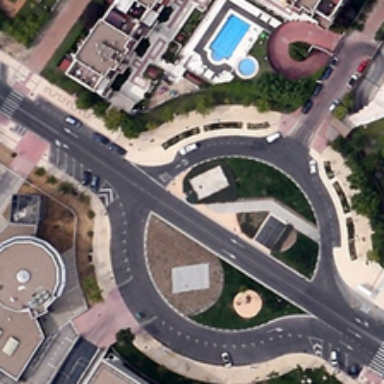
Some buildings and green trees are around a square .